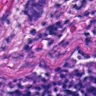
Metastatic tissue present: yes